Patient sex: M
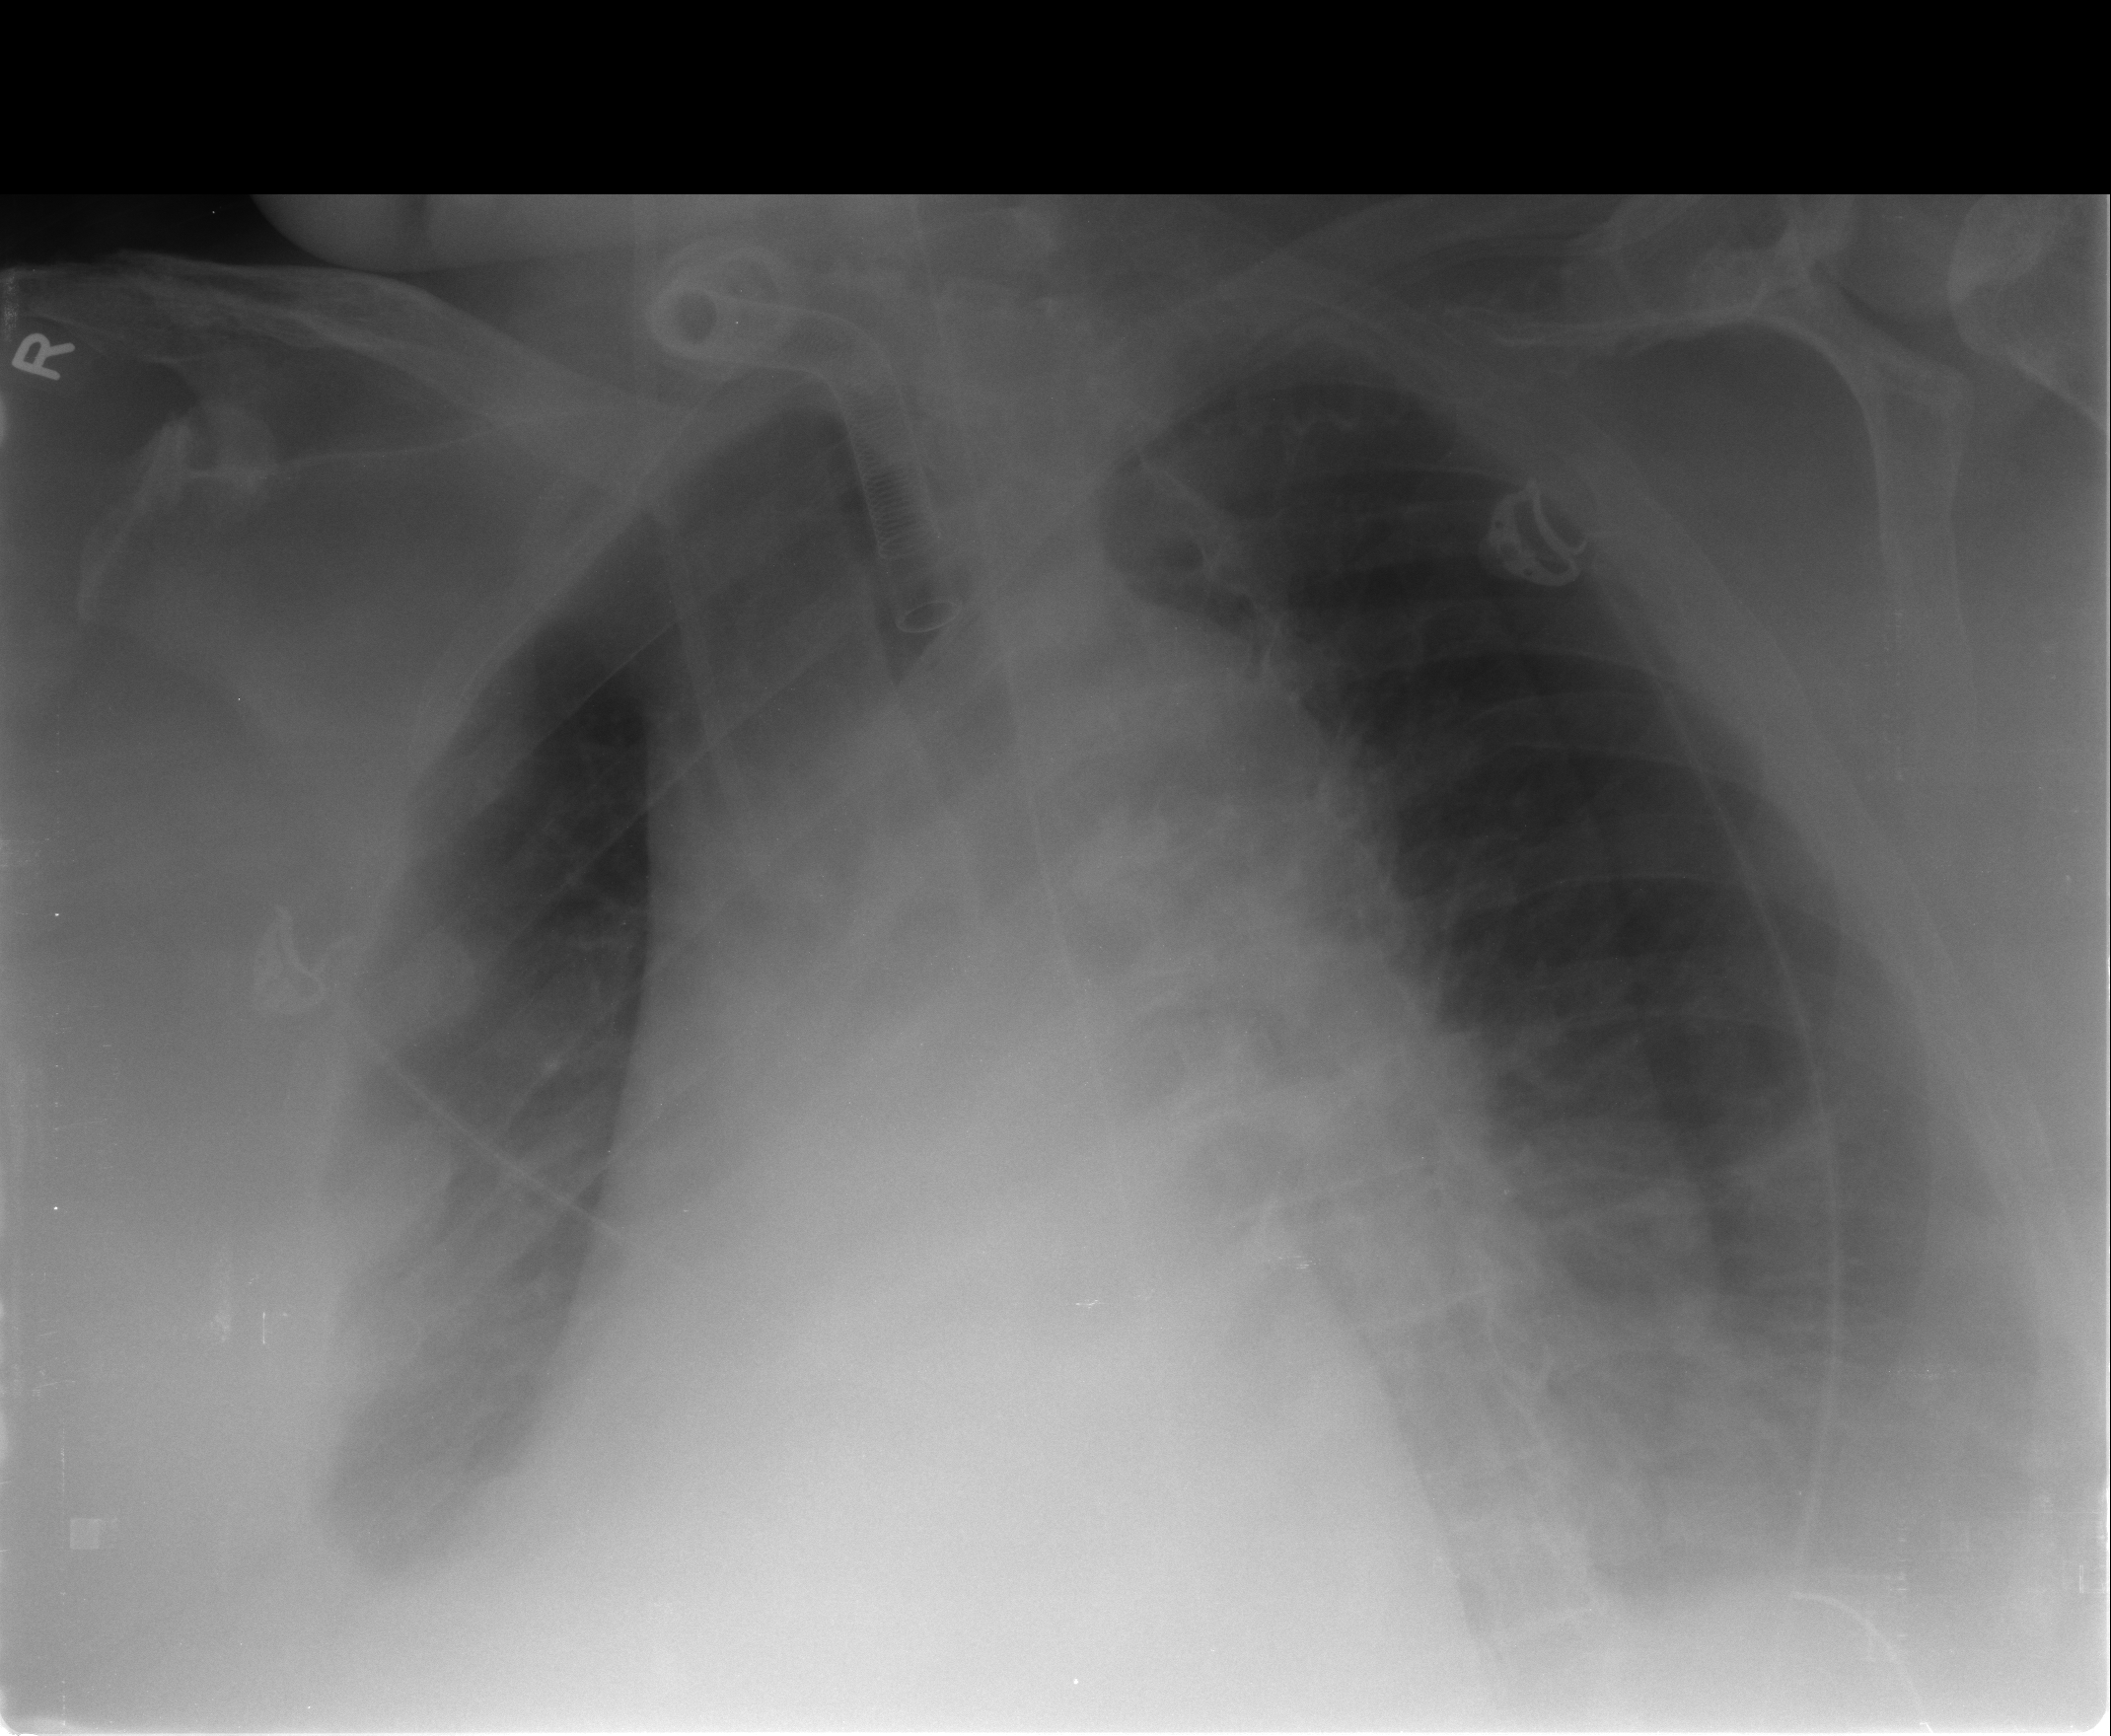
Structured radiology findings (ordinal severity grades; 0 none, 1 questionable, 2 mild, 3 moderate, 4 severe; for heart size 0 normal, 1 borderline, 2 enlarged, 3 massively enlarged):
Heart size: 2
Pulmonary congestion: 2
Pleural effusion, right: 2
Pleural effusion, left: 2
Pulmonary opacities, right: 1
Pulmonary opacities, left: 1
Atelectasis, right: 2
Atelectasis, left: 2